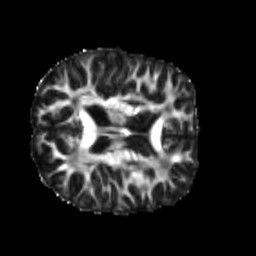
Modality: FA
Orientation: axial
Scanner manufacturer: siemens
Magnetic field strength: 3 T
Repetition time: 4 s
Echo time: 0.0594 s